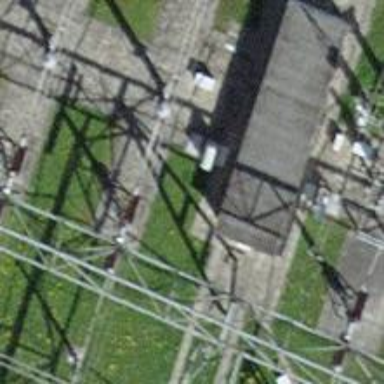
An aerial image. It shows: Bay for power lines.